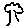
Label: tree